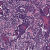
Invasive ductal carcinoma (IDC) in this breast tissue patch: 0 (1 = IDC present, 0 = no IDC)